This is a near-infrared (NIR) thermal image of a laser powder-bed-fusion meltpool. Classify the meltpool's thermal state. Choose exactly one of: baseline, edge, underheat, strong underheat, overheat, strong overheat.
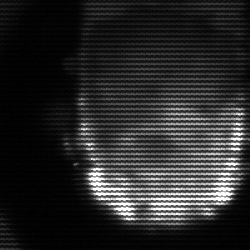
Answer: baseline